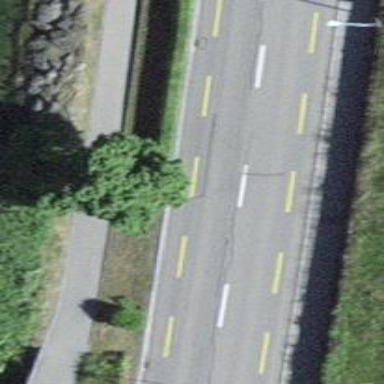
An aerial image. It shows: Primary highway with asphalt surface. It has designated lane for cyclists in both directions.